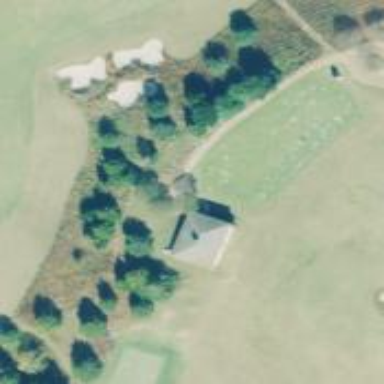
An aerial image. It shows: Pathway for golfing.